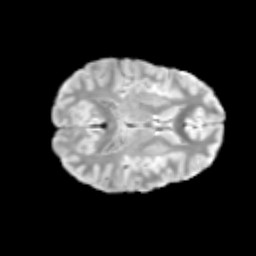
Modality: T2w
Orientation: axial
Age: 12
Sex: female
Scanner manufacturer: siemens
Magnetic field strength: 3 T
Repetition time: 3.8 s
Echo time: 0.07 s